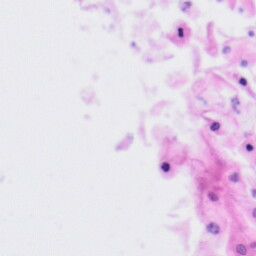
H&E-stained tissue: Tonsil